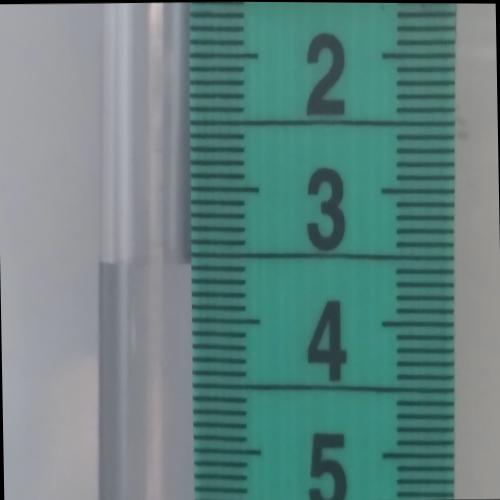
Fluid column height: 3.6 cm